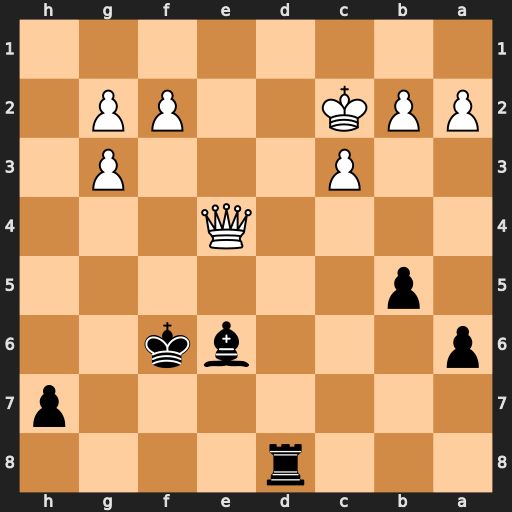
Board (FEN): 3r4/7p/p3bk2/1p6/4Q3/2P3P1/PPK2PP1/8
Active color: b
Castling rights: -
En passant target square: -
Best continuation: Bf5 Qxf5+ Kxf5